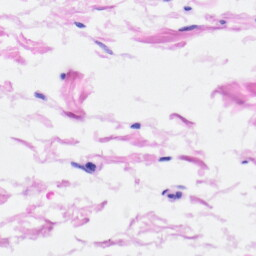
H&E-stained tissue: Heart